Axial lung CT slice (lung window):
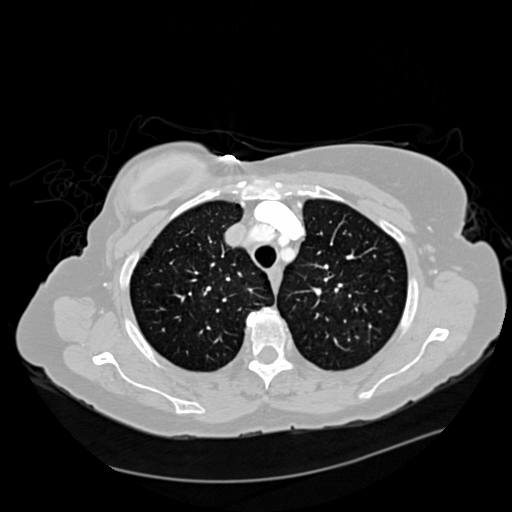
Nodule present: no